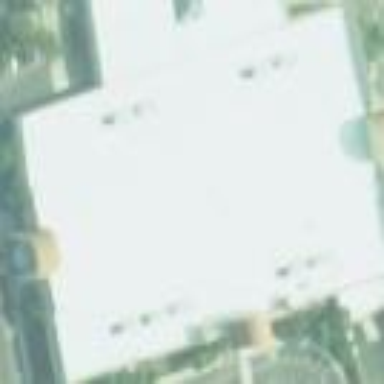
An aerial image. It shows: Department store building.